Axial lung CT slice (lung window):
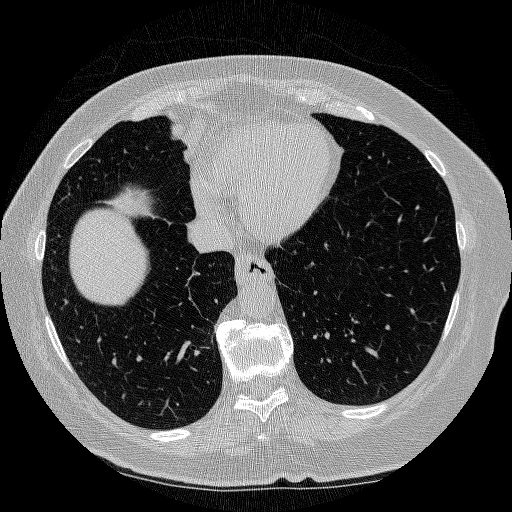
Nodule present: no